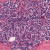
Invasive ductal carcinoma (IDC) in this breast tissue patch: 0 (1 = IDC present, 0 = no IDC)